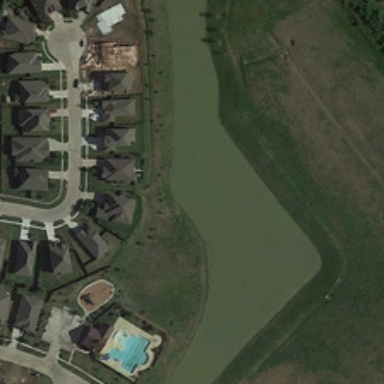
A swimming pool and some houses connected together by paths is located on the bank of a lake .